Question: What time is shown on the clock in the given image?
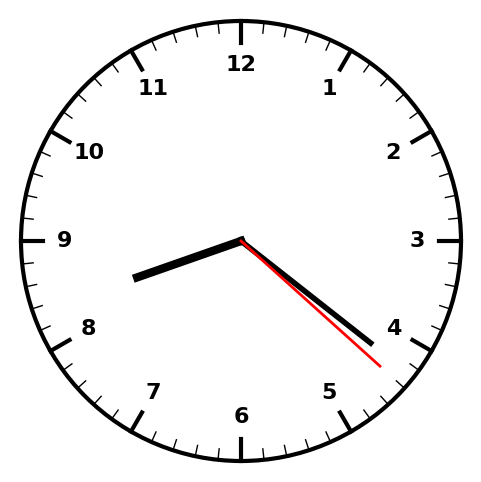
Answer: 08:21:22